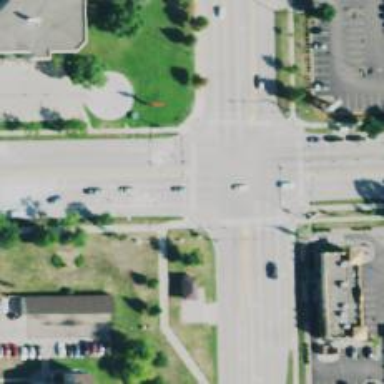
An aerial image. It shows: Marked crossing on footway.